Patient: sex F, age 58
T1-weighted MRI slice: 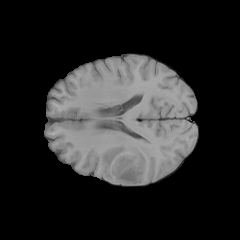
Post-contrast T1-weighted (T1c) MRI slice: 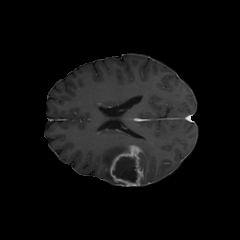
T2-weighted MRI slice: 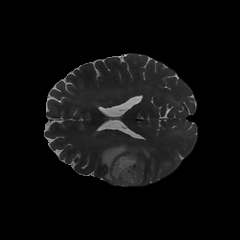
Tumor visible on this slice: yes
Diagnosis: Glioblastoma, IDH-wildtype
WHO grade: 4